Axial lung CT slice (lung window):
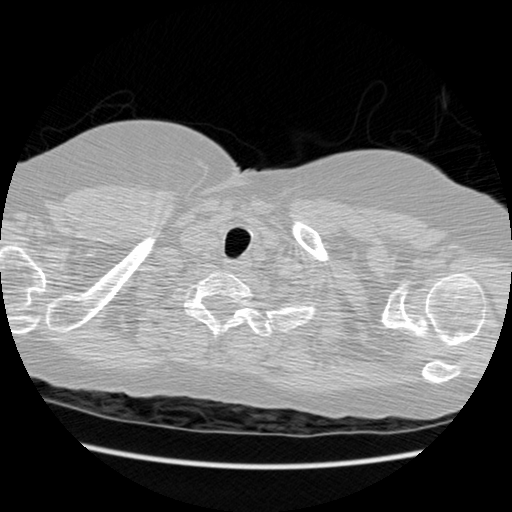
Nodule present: no